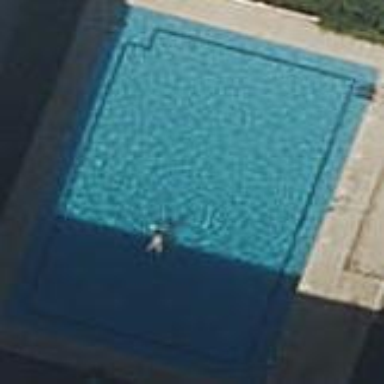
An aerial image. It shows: Swimming pool located in leisure land.